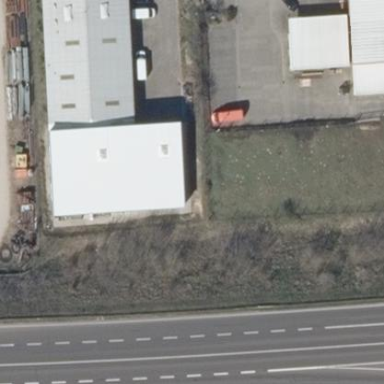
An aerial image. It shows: Commercial building.